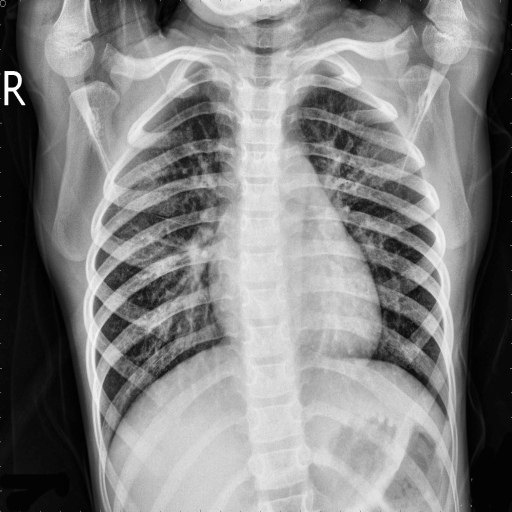
Finding: NORMAL